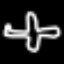
Label: airplane